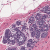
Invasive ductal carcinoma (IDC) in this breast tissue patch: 0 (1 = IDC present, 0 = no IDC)